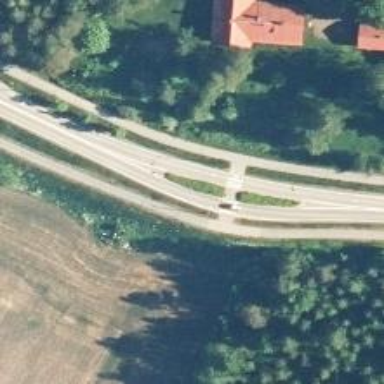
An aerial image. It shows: Tertiary road with separate asphalt sidewalks and cycleway.